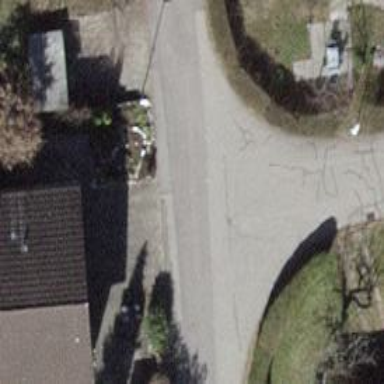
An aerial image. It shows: Residential road.